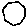
Label: hexagon